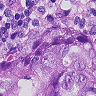
Metastatic tissue present: yes